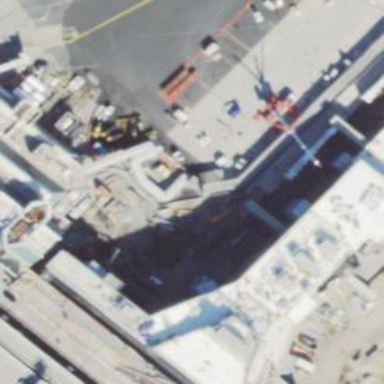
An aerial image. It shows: Information terminal.